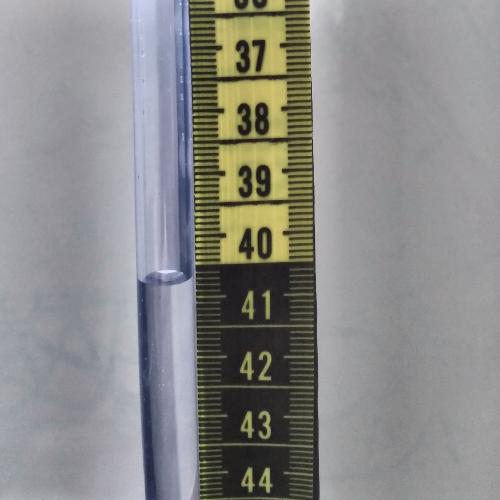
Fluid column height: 40.8 cm